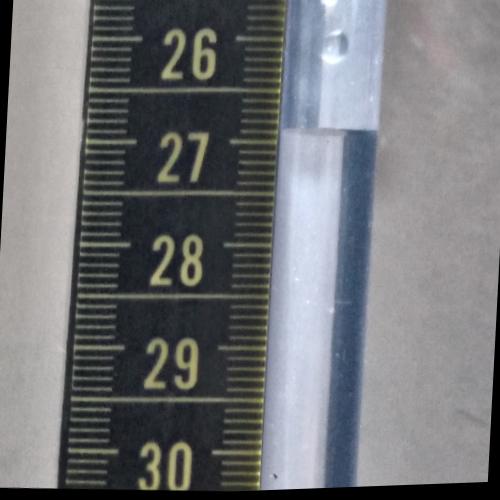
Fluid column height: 26.9 cm